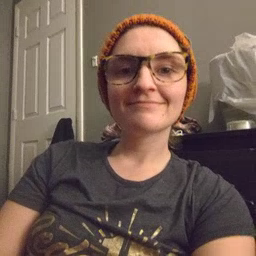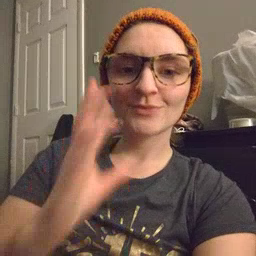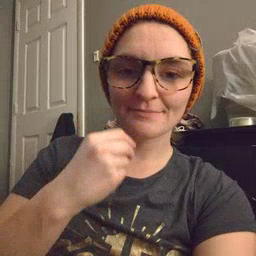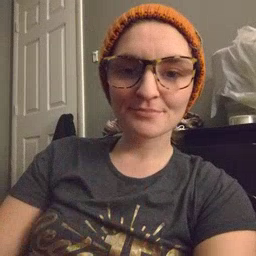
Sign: pretty